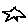
Label: star